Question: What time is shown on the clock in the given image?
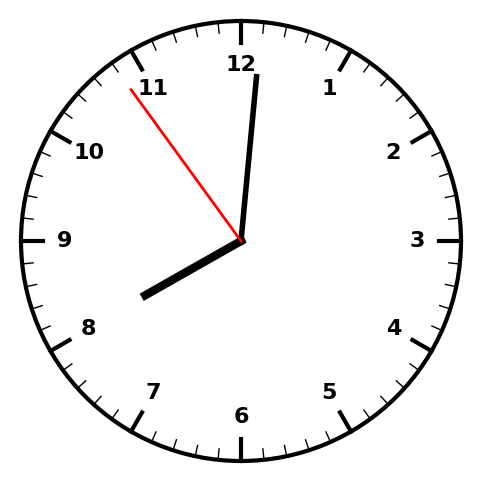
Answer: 08:00:54